Field crop: maize
Growth stage: 2
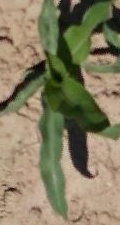
Species: maize